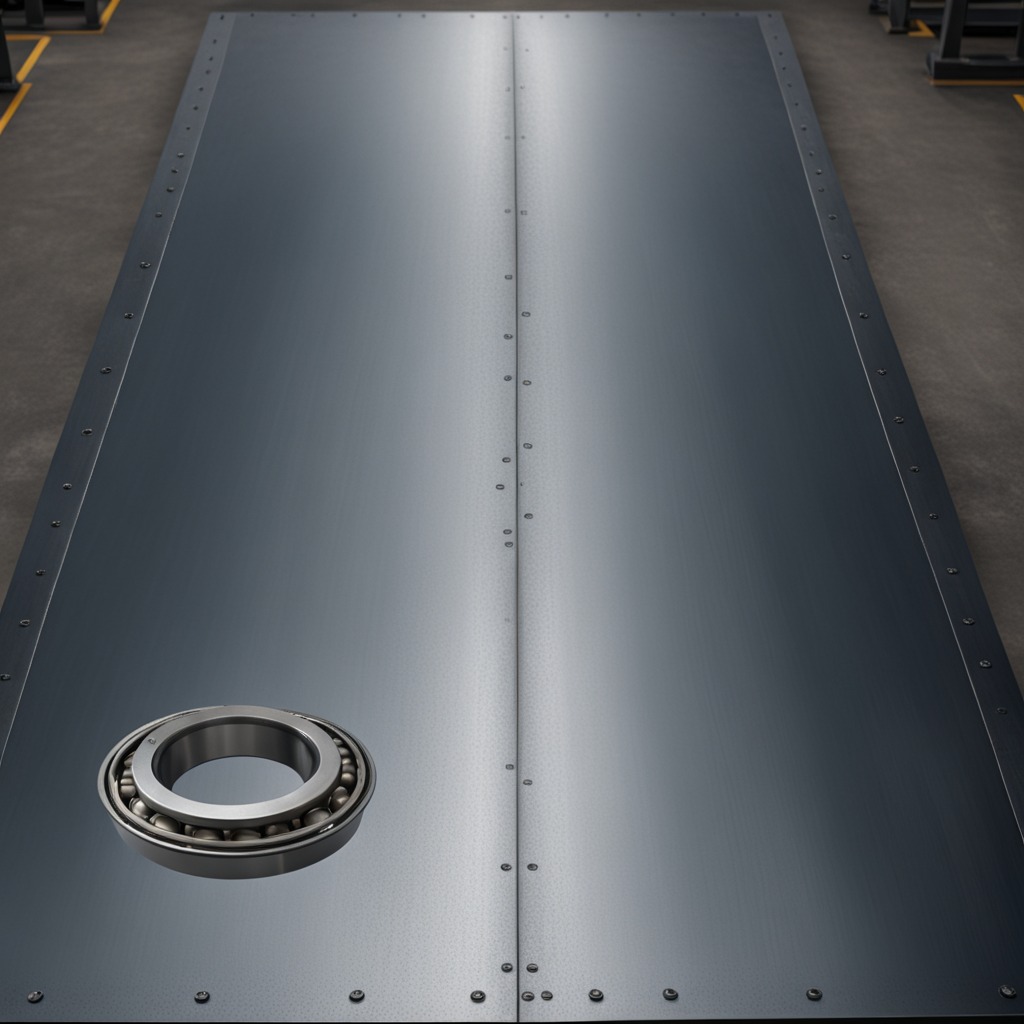
A metal ball bearing is lying on the cold steel table in a mining workshop.